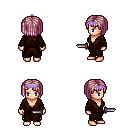
a pixel art fantasy rpg character, female body template, human, light skin, brown robe, gold greaves, white blonde pageboy hairstyle, purple tiara, dagger, four views (front, back, left, right), 2x2 character sprite sheet, small pixel art, hard edges, no anti-aliasing